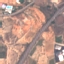
Land use / land cover: Highway